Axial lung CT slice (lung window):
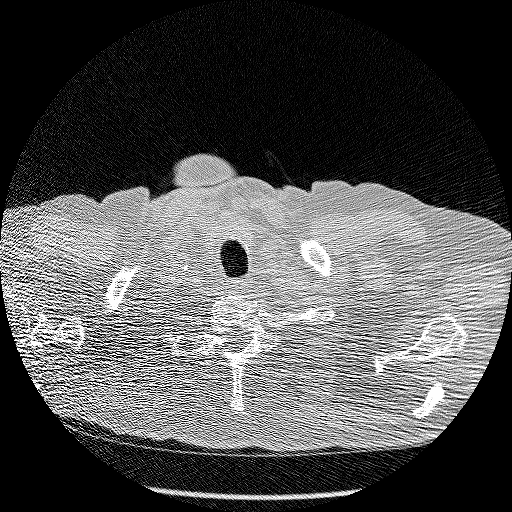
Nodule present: no